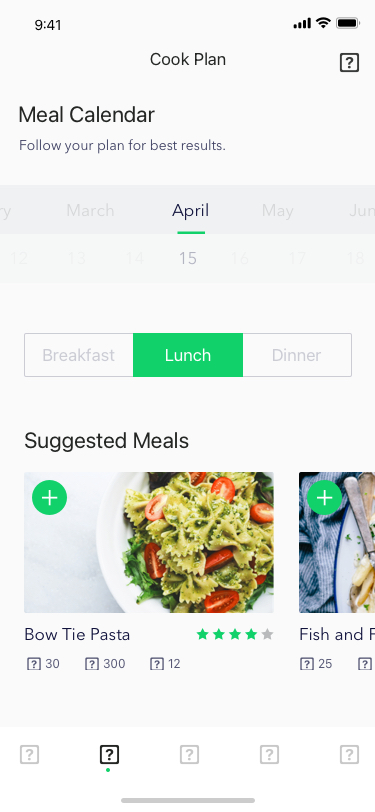
Text in this UI design:
Suggested Meals
Bow Tie Pasta
30


300

12
Fish and Fries
25


Breakfast
Dinner
Lunch
April
May
June
March
12         13         14                    16         17         18
15
Meal Calendar
Follow your plan for best results.

Cook Plan




